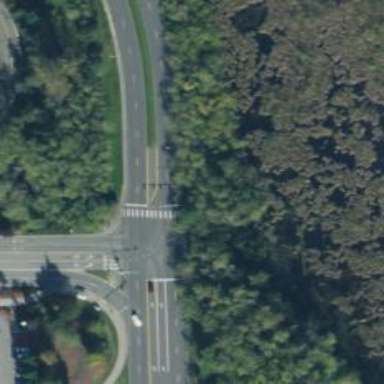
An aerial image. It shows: Secondary road.